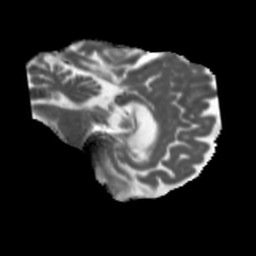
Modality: MD
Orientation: sagittal
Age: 62
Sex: female
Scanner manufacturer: siemens
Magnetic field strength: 3 T
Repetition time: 5.47 s
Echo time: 0.0854 s